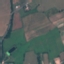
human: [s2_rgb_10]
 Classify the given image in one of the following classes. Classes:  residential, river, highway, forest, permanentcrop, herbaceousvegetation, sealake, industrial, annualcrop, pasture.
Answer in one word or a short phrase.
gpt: Pasture